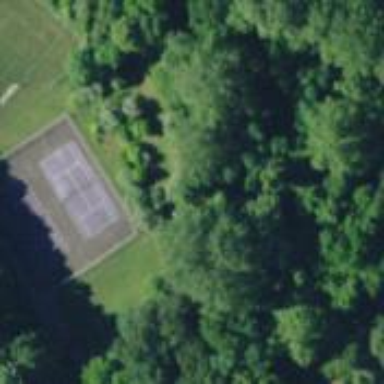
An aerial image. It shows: Tennis court on pitch designated for leisure land.